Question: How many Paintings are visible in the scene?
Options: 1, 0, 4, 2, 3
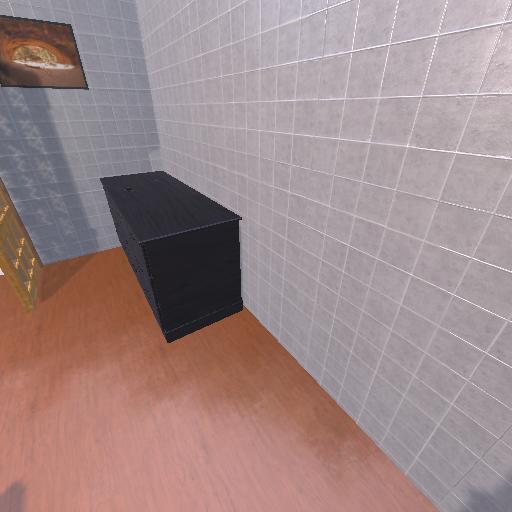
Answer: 1